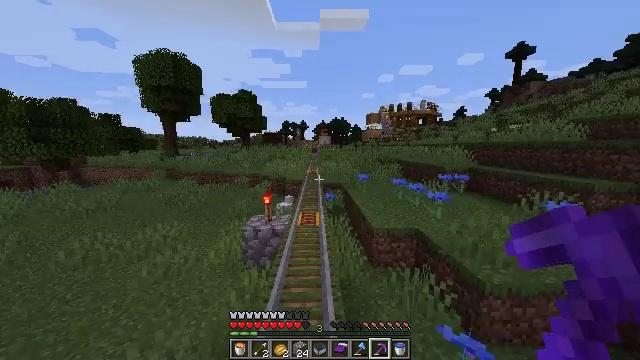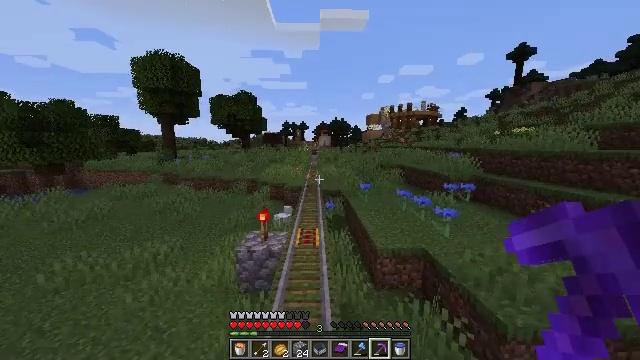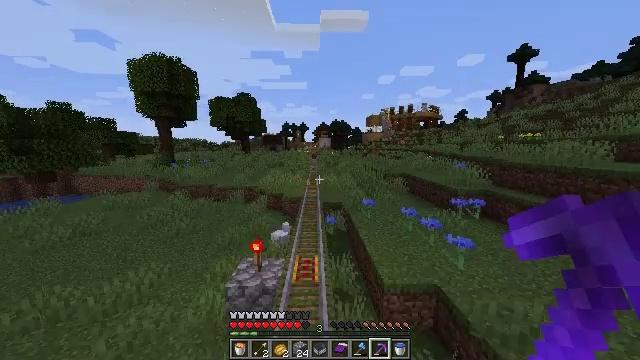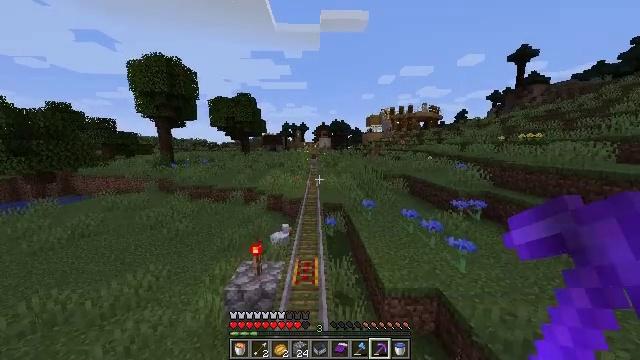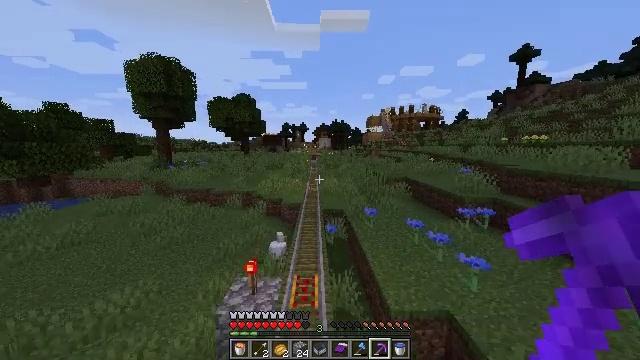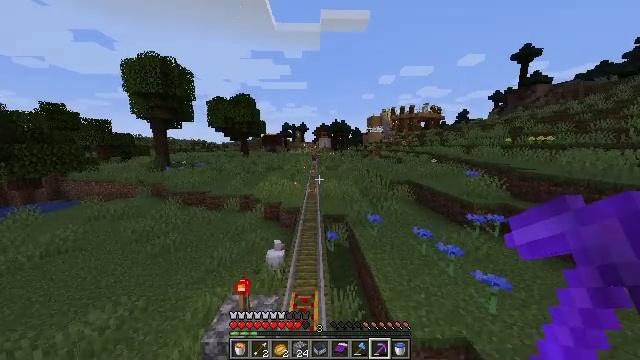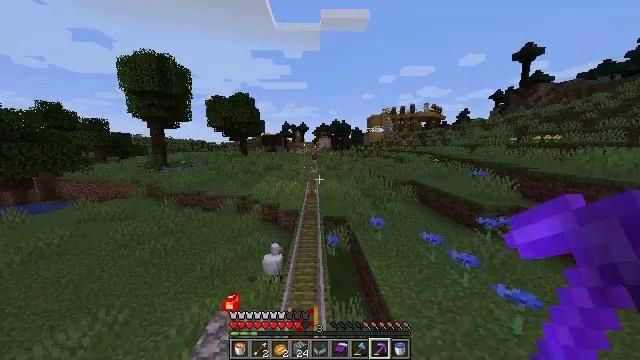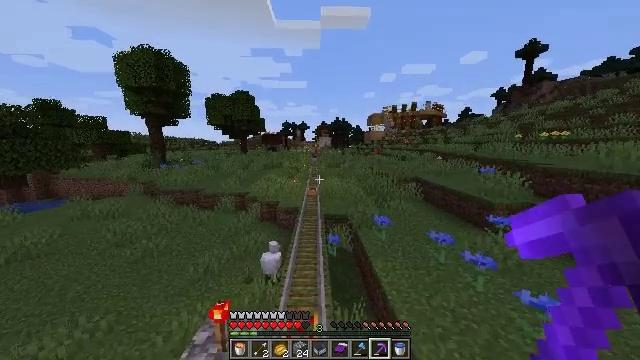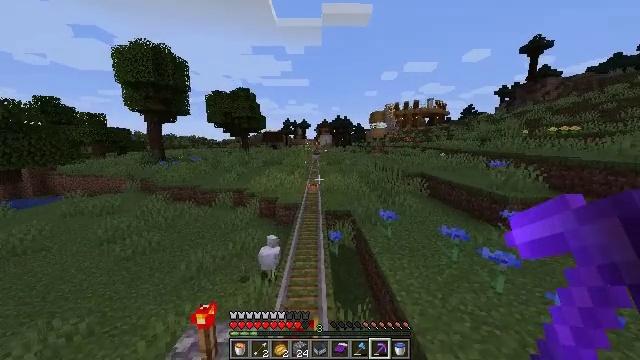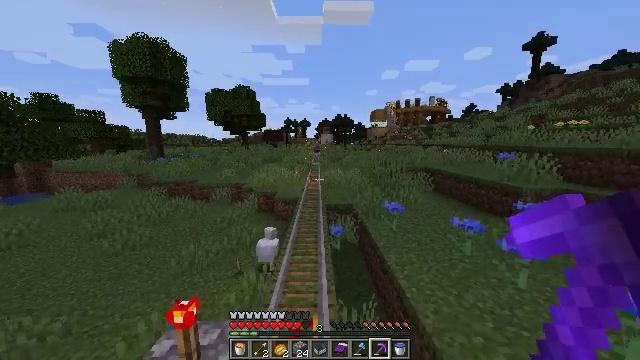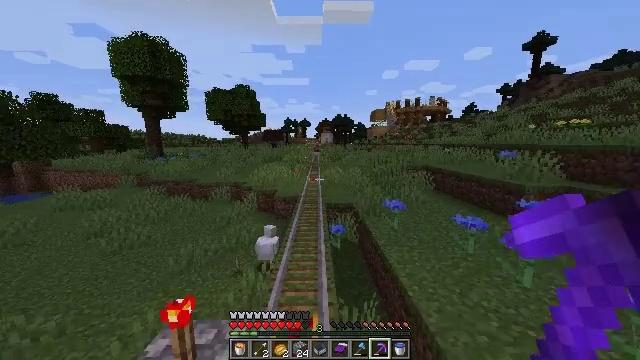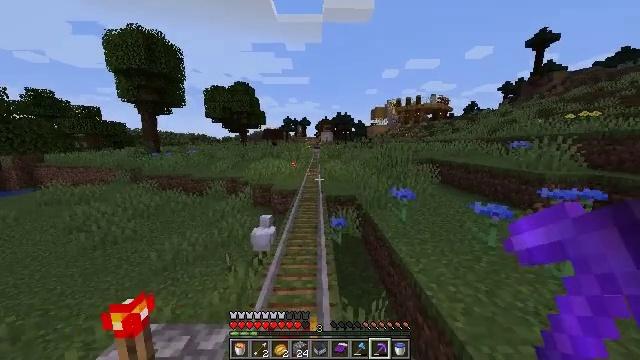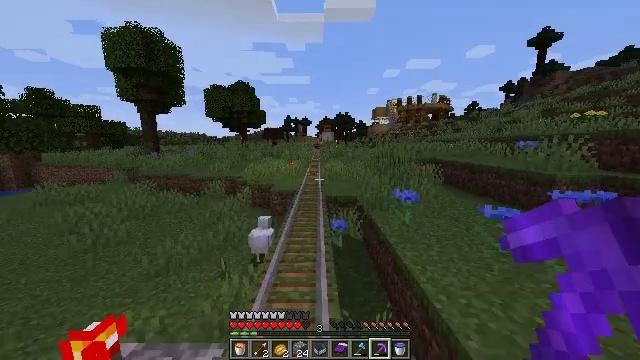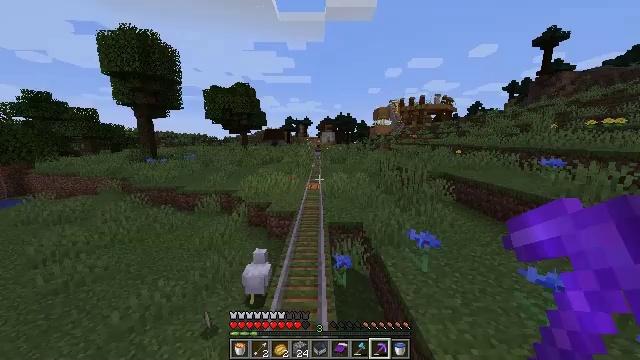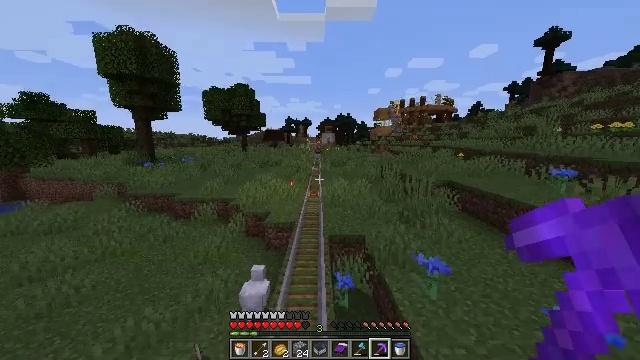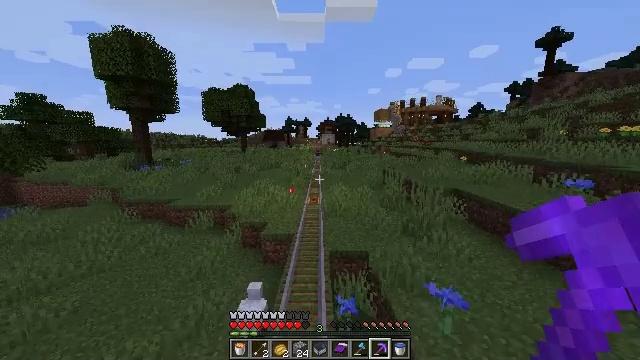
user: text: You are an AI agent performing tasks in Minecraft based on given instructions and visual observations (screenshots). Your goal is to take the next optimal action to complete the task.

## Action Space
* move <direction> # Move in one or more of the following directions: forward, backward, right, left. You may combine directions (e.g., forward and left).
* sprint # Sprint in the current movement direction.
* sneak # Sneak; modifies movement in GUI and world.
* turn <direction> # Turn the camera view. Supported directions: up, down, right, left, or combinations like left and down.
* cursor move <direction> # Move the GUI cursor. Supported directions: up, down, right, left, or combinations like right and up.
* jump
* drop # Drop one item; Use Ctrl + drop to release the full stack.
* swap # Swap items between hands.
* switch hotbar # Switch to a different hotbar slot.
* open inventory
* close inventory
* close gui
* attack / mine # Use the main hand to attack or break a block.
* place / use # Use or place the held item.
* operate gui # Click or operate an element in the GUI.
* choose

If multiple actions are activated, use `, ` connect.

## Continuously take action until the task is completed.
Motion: motion action
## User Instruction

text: Digging the cobblestone underground.
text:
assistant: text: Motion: move forward, sprint, jump
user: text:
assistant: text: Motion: move forward, sprint, jump
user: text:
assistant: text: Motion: move forward, sprint, jump
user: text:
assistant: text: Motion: move forward, sprint, jump
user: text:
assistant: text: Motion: move forward, sprint, jump
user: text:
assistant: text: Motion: move forward, jump
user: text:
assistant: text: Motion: move forward, jump
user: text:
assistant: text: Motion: move forward, jump
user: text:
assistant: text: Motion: move forward, jump
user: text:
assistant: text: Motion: move forward, jump
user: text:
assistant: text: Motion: move forward, jump
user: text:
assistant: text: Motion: move forward, sprint, jump
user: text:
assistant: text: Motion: move forward, sprint, jump
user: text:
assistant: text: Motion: move forward, sprint, jump
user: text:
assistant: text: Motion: move forward, sprint, jump
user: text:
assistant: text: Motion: move forward, sprint, jump
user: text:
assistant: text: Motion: move forward, jump
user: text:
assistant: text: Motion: move forward, jump
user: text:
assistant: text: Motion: move forward, jump
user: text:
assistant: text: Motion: move forward, jump
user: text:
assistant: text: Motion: move forward, jump
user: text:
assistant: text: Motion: move forward, jump
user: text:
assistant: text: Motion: move forward, jump
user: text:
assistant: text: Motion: move forward, jump
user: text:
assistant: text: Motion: move forward, jump
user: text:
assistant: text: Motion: move forward, sprint, jump
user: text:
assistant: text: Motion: move forward, sprint, jump
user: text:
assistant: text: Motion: move forward, sprint, jump
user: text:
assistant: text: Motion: move forward, sprint, jump
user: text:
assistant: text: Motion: move forward, sprint, jump